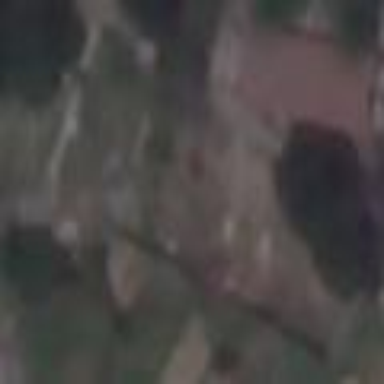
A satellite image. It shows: Cemetery.